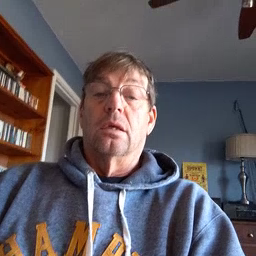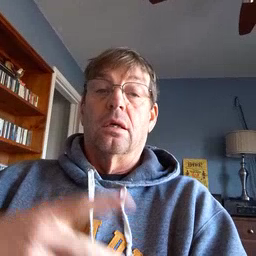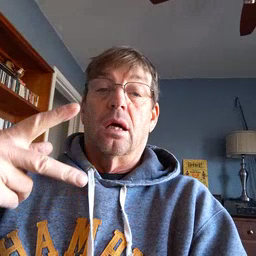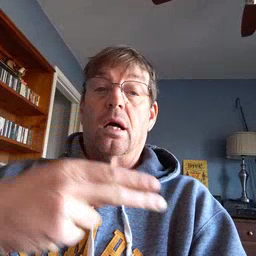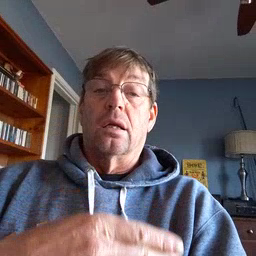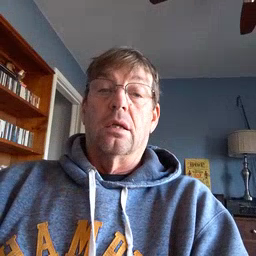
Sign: cut